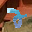
Label: 2